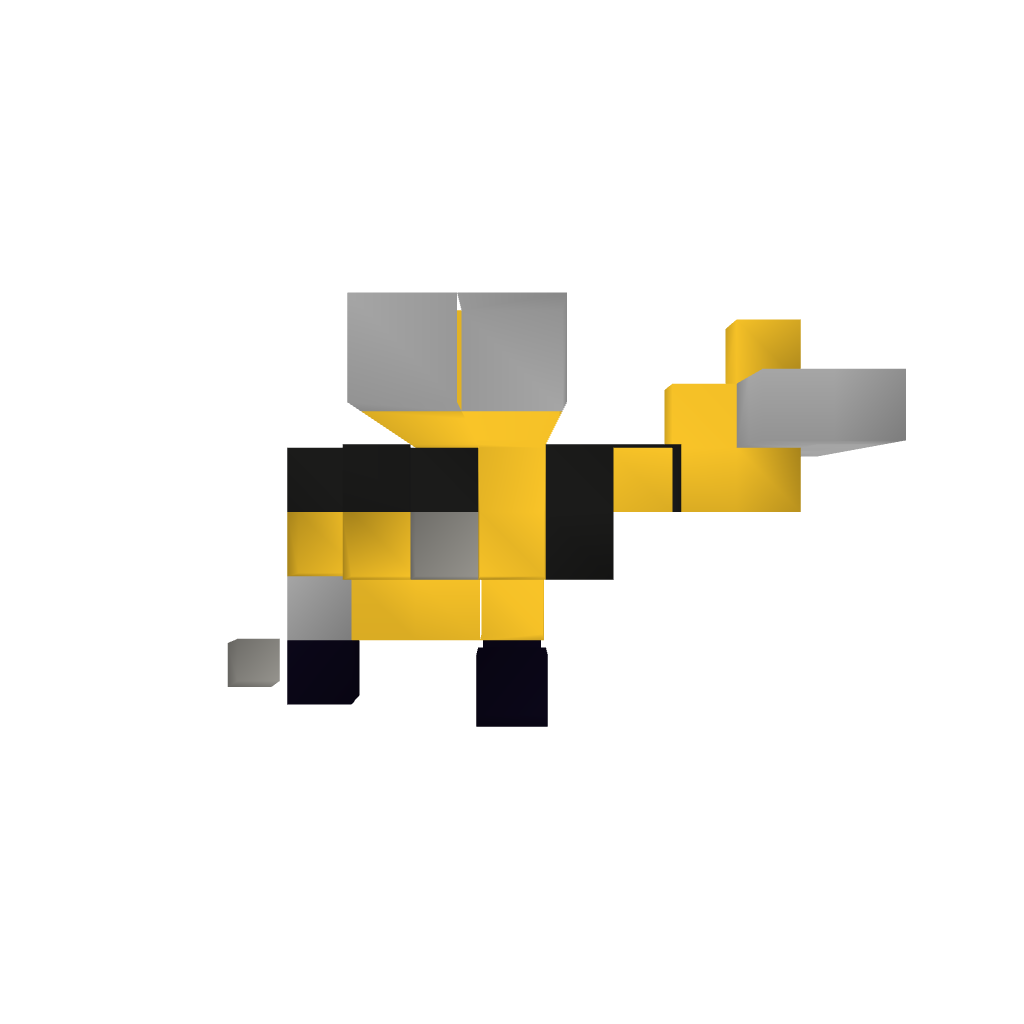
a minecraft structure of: Little-Wood-Plane